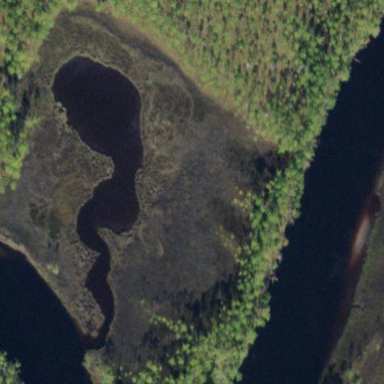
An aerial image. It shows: Saltmarsh wetland area.